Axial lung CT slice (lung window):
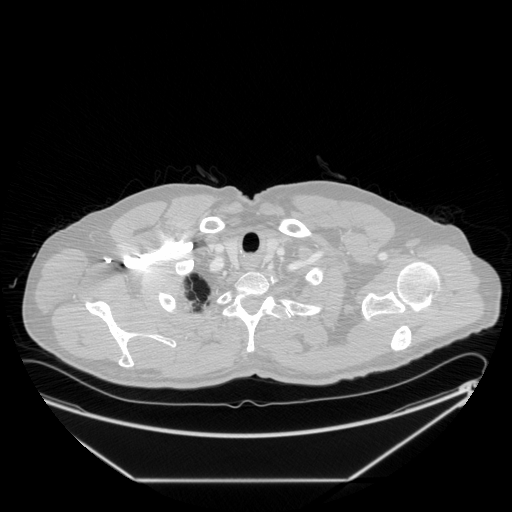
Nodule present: no